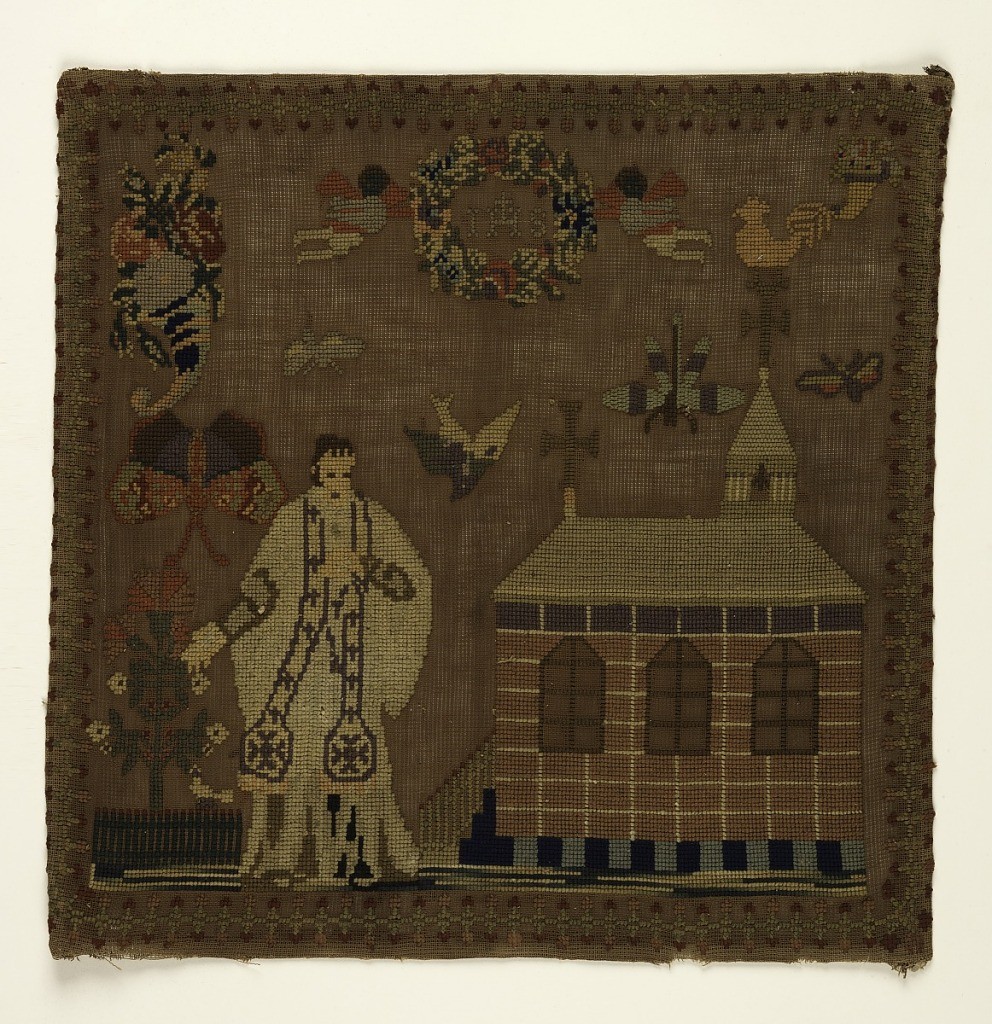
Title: Sampler
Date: ca. 1851–1900
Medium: wool embroidery on cotton foundation Technique: embroidered in counted cross stitch on spaced, plain weave cotton foundation (Penelope canvas)
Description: A church with a steeple, a large figure of a priest, and scattered motifs of a cornucopia, birds, butterfies, and a flowering plant fill the ground. At the top, IHS is encircled by a floral wreath supported by cherubs.